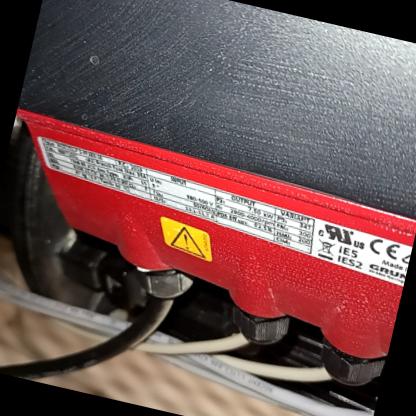
Klasa: tabliczka-znamionowa